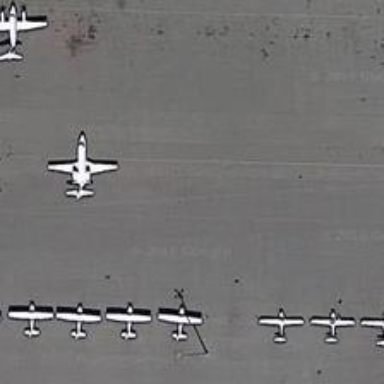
Some small planes stand in a line while other two large ones are outsstanding .